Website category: book
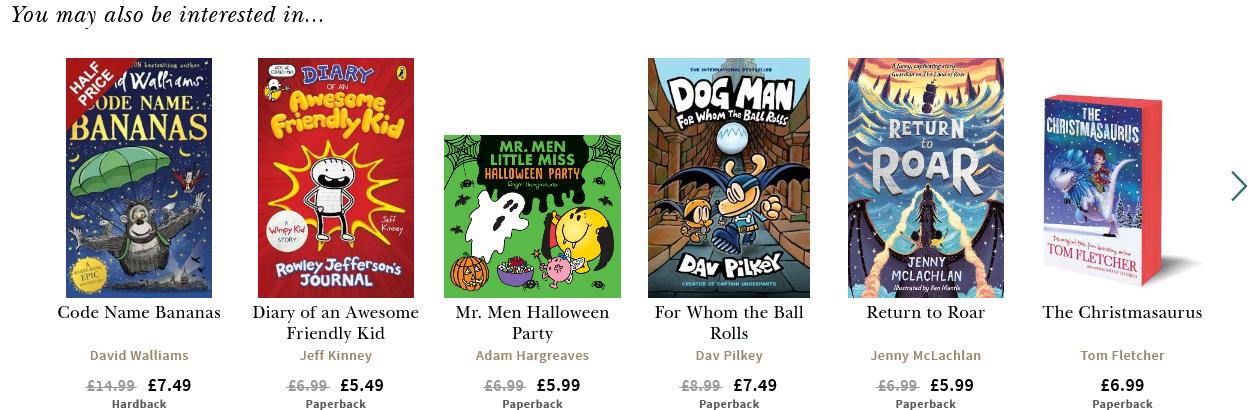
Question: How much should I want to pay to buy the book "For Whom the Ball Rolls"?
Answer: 7.49

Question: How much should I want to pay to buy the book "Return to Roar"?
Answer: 5.99

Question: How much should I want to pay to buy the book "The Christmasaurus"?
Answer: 6.99

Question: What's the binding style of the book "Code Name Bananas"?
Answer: Hardback

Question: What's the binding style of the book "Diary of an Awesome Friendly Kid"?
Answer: Paperback

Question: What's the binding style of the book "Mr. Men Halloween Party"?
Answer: Paperback

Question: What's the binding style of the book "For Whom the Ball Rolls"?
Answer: Paperback

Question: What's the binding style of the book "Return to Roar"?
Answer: Paperback

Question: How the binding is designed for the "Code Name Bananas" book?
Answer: Hardback

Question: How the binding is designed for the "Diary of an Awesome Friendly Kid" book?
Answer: Paperback

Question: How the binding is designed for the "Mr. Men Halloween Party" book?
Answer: Paperback

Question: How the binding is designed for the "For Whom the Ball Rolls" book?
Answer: Paperback

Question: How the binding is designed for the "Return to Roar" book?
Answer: Paperback

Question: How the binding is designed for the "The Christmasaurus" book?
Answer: Paperback

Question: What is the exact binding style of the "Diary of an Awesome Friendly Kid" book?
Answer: Paperback

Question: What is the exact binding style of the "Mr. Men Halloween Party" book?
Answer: Paperback

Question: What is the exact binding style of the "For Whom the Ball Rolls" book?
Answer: Paperback

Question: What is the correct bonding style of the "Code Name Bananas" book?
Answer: Hardback

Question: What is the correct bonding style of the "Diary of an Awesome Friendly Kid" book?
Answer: Paperback

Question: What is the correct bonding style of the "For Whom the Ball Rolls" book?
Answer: Paperback

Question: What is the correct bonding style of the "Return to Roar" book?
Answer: Paperback

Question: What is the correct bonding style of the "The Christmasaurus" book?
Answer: Paperback

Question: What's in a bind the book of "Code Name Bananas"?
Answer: Hardback

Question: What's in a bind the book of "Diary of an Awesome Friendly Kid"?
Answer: Paperback

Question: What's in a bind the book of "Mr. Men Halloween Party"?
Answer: Paperback

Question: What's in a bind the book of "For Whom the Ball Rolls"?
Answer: Paperback

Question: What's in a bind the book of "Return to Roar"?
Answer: Paperback

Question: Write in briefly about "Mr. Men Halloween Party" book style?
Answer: Paperback

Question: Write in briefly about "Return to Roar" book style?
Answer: Paperback

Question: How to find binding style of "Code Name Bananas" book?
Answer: Hardback

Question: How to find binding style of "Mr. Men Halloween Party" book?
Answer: Paperback

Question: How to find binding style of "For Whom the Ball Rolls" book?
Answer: Paperback

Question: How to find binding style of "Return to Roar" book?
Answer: Paperback

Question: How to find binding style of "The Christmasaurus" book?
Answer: Paperback